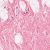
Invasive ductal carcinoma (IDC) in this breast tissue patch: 0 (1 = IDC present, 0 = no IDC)